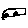
Label: car